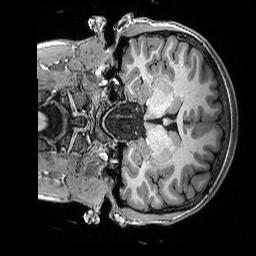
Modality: T1w
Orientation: coronal
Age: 21
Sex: female